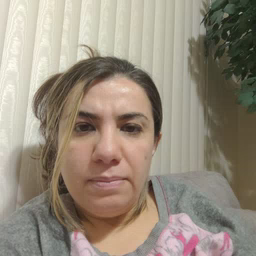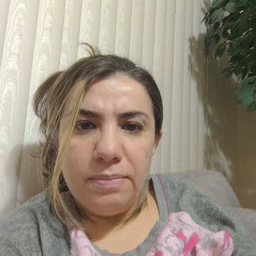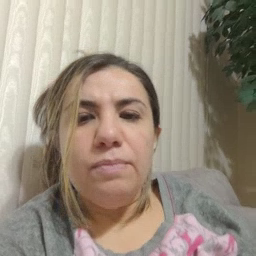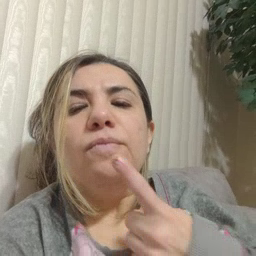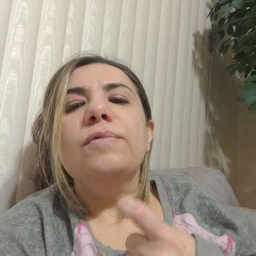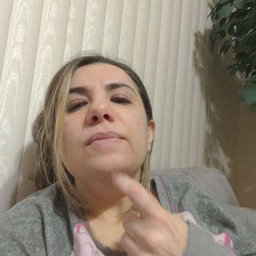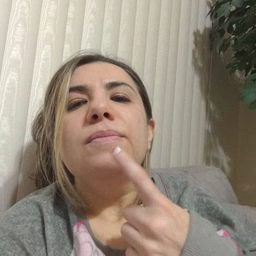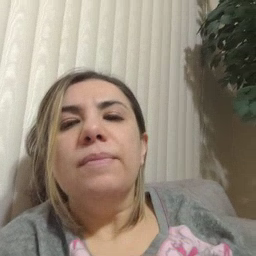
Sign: red